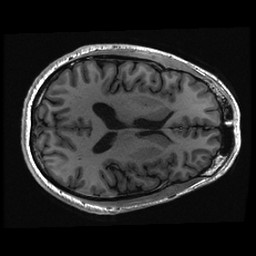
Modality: T1w
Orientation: axial
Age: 28
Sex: male